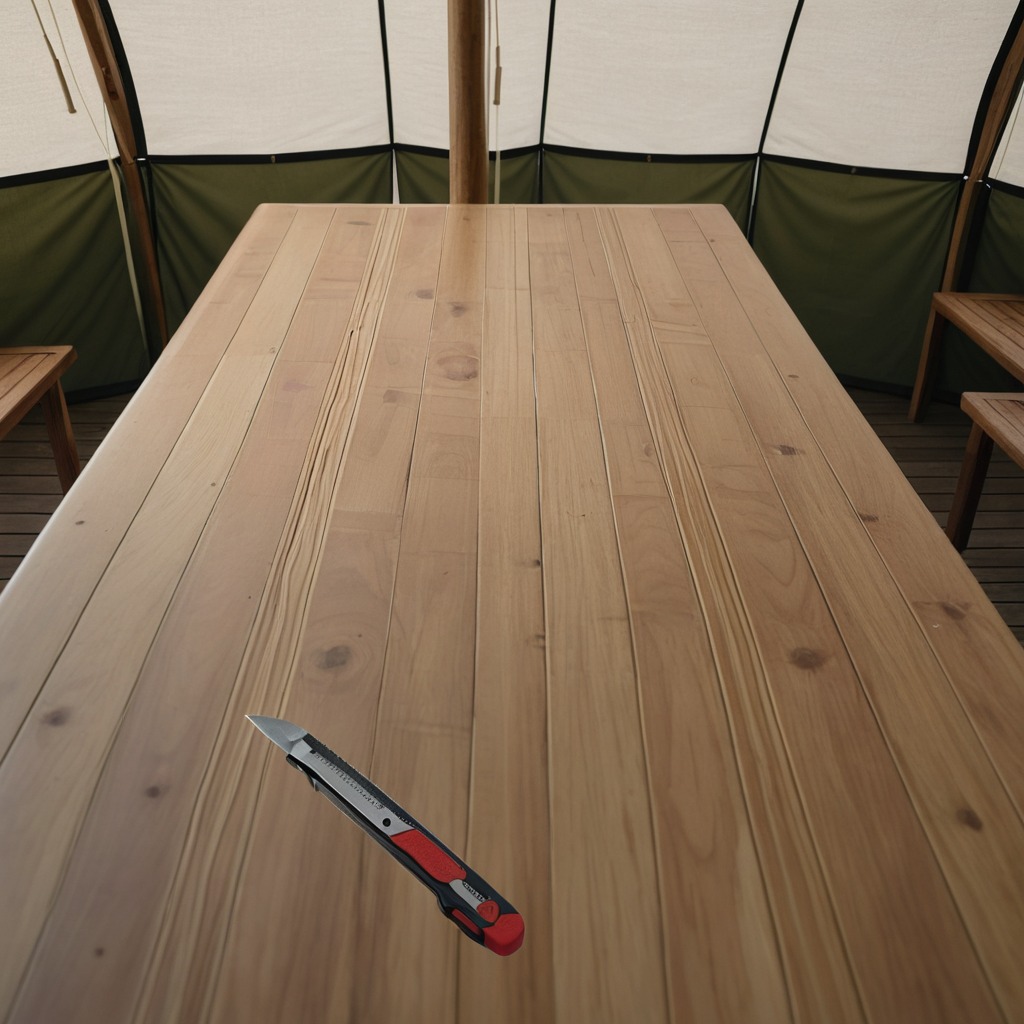
A utility knife is lying on a wooden table inside a jungle field workshop tent.